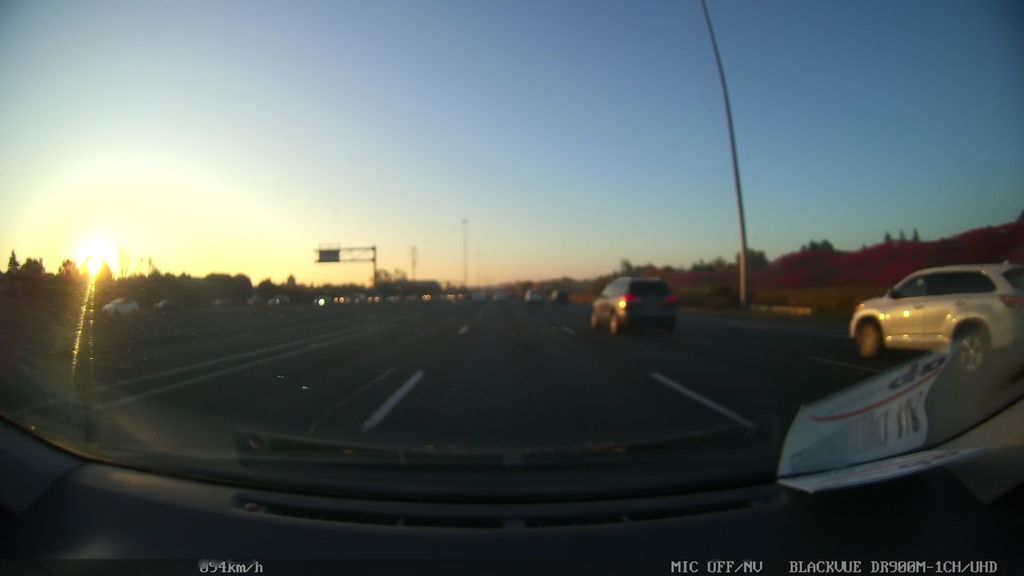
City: toronto